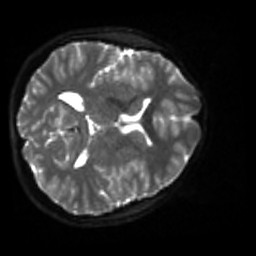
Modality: sbref
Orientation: axial
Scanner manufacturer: siemens
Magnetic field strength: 3 T
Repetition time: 4 s
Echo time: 0.0594 s